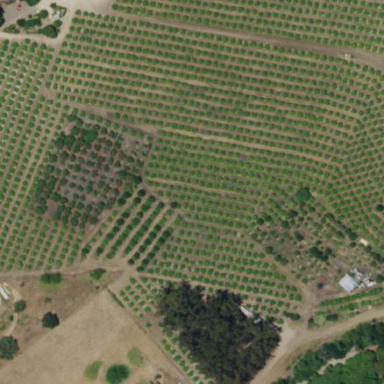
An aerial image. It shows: Orchard.